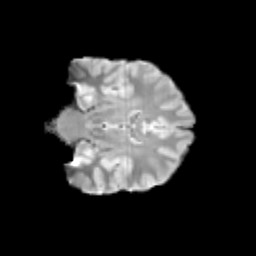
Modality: T2w
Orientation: coronal
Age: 11
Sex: male
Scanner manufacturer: siemens
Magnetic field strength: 3 T
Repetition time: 3.8 s
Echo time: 0.07 s